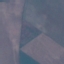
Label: AnnualCrop